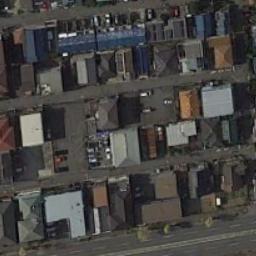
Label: dense_residential